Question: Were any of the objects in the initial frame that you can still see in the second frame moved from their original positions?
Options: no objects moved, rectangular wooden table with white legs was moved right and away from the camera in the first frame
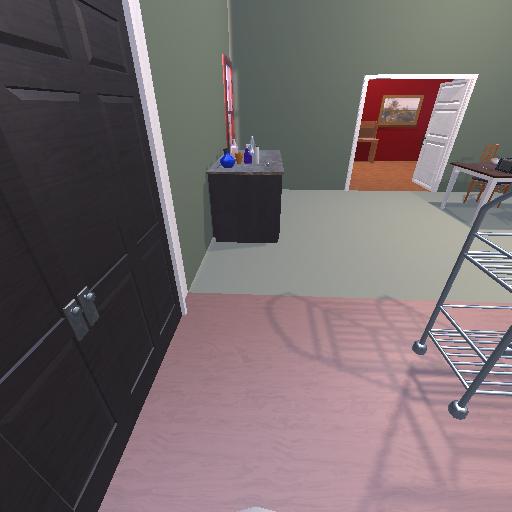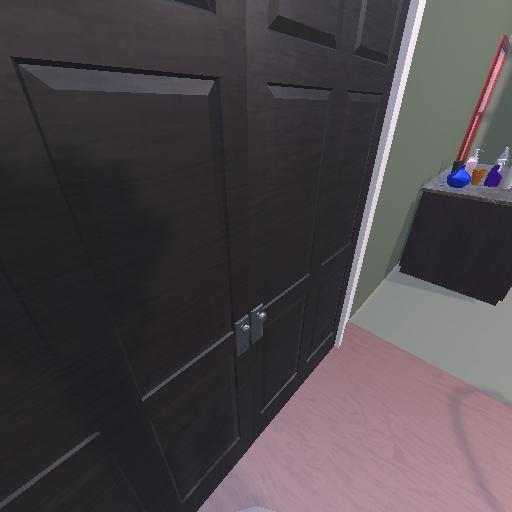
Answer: no objects moved